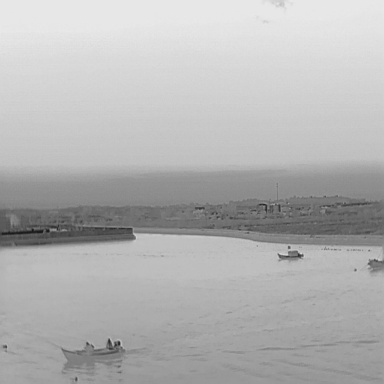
There are three bulk_carriers in the infrared image.